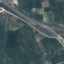
Label: Highway